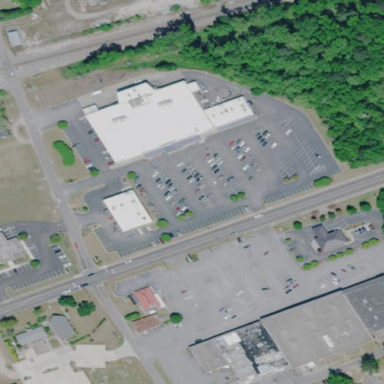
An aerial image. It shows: Retail area.